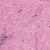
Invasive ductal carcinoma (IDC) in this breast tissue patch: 0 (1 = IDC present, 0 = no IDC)